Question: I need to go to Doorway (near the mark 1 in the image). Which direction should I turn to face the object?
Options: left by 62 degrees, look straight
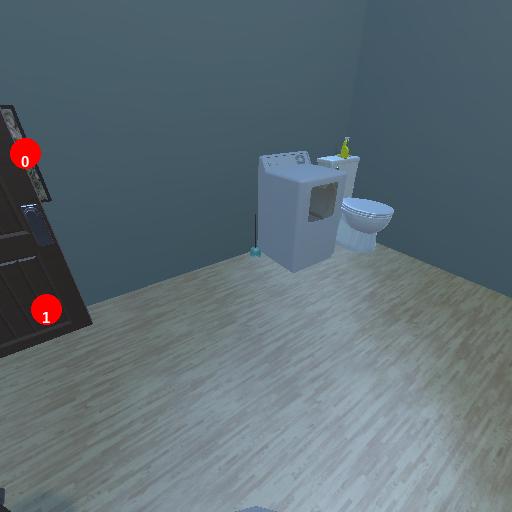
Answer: left by 62 degrees